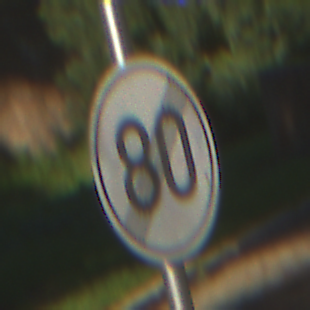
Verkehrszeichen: EndeGeschwindigkeit80
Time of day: MorningAfternoon
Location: Outdoor (Suburban)
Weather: Clear
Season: NotSpecified
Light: Natural